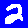
Digit: 2